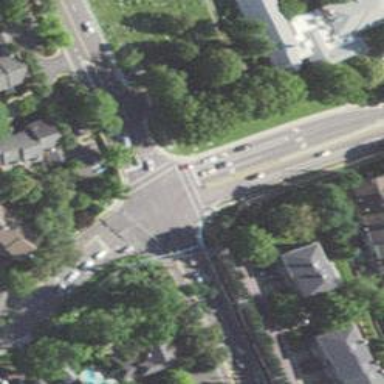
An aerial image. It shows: Marked crossing on footway.